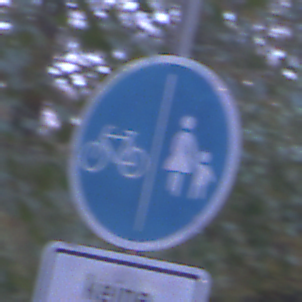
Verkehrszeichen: GetrennterRadUndGehwegRadwegLinks
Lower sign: HinweisDurchVerbaleAngabe4
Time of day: Night
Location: Outdoor (Suburban)
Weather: PartlyCloudy
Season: NotSpecified
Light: Artificial